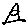
Label: triangle